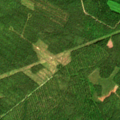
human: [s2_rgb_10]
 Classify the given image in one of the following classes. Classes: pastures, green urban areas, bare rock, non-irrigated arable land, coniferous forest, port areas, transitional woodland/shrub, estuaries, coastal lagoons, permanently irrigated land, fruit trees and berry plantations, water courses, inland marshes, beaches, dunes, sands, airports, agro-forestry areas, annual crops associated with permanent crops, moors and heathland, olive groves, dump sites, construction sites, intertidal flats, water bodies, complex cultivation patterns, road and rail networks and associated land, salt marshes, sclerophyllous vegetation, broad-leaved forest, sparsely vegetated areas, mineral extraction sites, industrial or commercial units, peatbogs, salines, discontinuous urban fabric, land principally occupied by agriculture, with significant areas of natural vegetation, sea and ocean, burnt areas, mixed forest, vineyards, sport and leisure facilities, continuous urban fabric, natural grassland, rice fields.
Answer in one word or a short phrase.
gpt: coniferous forest